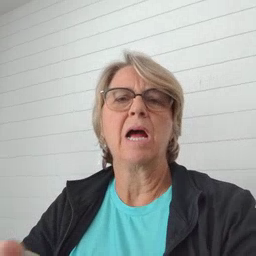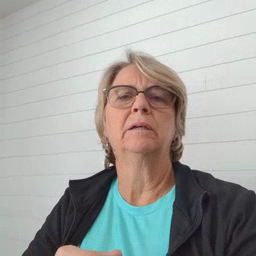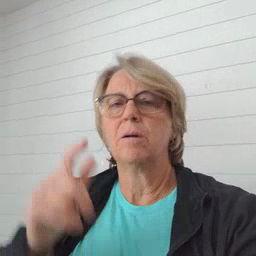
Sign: fine